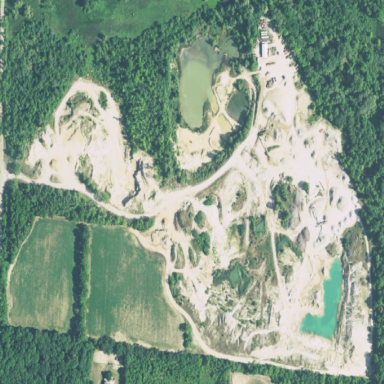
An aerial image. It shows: Quarry used for extracting aggregate resources.